Interaction volume radius: 10 \u00c5
Interaction volume height: 15 \u00c5
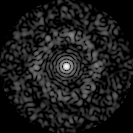
Disorder parameter: 0.8662